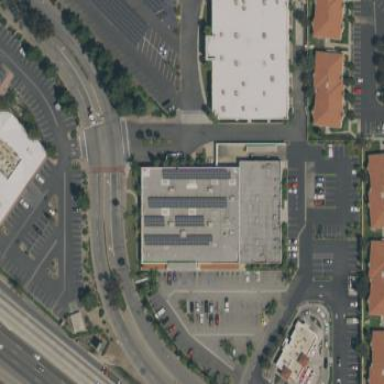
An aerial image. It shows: Retail building.